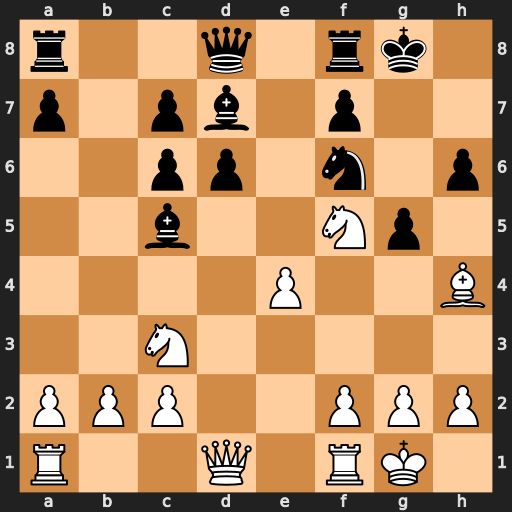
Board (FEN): r2q1rk1/p1pb1p2/2pp1n1p/2b2Np1/4P2B/2N5/PPP2PPP/R2Q1RK1
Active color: w
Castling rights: -
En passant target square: -
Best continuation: Nxh6+ Kg7 Bxg5